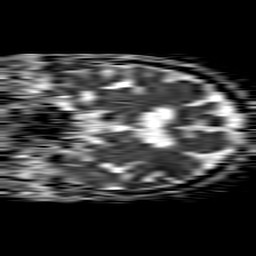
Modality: ADC
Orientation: coronal
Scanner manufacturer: philips
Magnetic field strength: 1.5 T
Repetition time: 4.6 s
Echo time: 0.08517 s